Question: I stuck with one formula in my code. Changed it many times in different ways but all the time my teacher say that it is not correct. I gave up and have no idea what else I can do. I think I just don't understand the formula correctly that's why I do it wrong. Could you please help me to find the solution. Thank you!
It is a very simple bisection method where I have to solve the equation. Besides this I have to find the Parameter of convergence (I am not sure if I use the right term for this. The task is in Russian) using the formula a = |Xn+1 - Xn| / |Xn - Xn-1|, where n - Order of convergence (again here I am not sure if this is correct term. I used Google translator).
Please take a look at the end of the code where I calculate this value and give me please an advise what do I do wrong? I use the root as an , and as and accordingly. Teacher's comment was "The convergence parameter is still incorrect. With this approach will always be obtained 1. As I wrote, use the formula from the task".
'''
#include<stdio.h>
#include<math.h>
#include<time.h>
double f(double x); //Function
int res(int i, double a, double b, double x, double e1, double e2); //Print result
double Bisection(double a, double b, double e1, double e2); //Bisection method
int main()
{
double a=-10, b=0, x, h=0.5, a, x1, x2, e1, e2;
int i=0;
printf("
f(x) = 2^x - 2 * cos(x)");
printf("
Start of the interval a = %.0lf", a);
printf("
End of the interval b = %.0lf", b);
printf("
Enter error e1 for function = ");
scanf("%lf", &e1);
printf("Enter error e2 for argument = ");
scanf("%lf", &e2);
printf("
SOLUTION:");
//selection of roots
x1=a;
x2=x1+h;
while (x2<=b)
{
if ((f(x1)*f(x2))<0)
{
i++;
printf("
%d) %d root of the function is in the interval [%.1f, %.1f]
",i, i, x1, x2);
printf("
n a b x f(x) e1 e2
");
Bisection(x1,x2,e1,e2); //Bisection method
}
x1=x2;
x2=x1+h;
}
return 0;
}
//Function
double f(double x)
{
double y;
y=pow(2,x)-2*cos(x);
return y;
}
//Print result
int res(int i, double a, double b, double x, double e1, double e2)
{
printf("%d %10.7f %10.7f %10.7f %10.7f %e %e
", i, a, b, x, f(x), e1, e2);
return 0;
}
//Bisection method
double Bisection(double a, double b, double e1, double e2)
{
double x=(a+b)/2; //Middle of the interval
double a;
int i=0;
if (f(x)==0)
{
printf("Root: %f
", x);
}
else
{
while ((fabs(f(x))>e1) && ((fabs(b-a)/2)>e2)) //The accuracy of the definition of the root
{
if ((f(a)*f(x))<0)
{
b=x;
}
else
{
a=x;
}
x=(a+b)/2;
res(i+1, a, b, x, e1, e2); //Print results
i++;
}
a = fabs(x-b)/fabs(x-a); //Parameter of convergence
printf("
Parameter of convergence: a=%.1f
", a);
printf("Root x=%.7f found after %d iterations
", x, i);
printf("Function f(x)=%.10f found after %d iterations
", f(x), i);
}
return 0;
}
'''

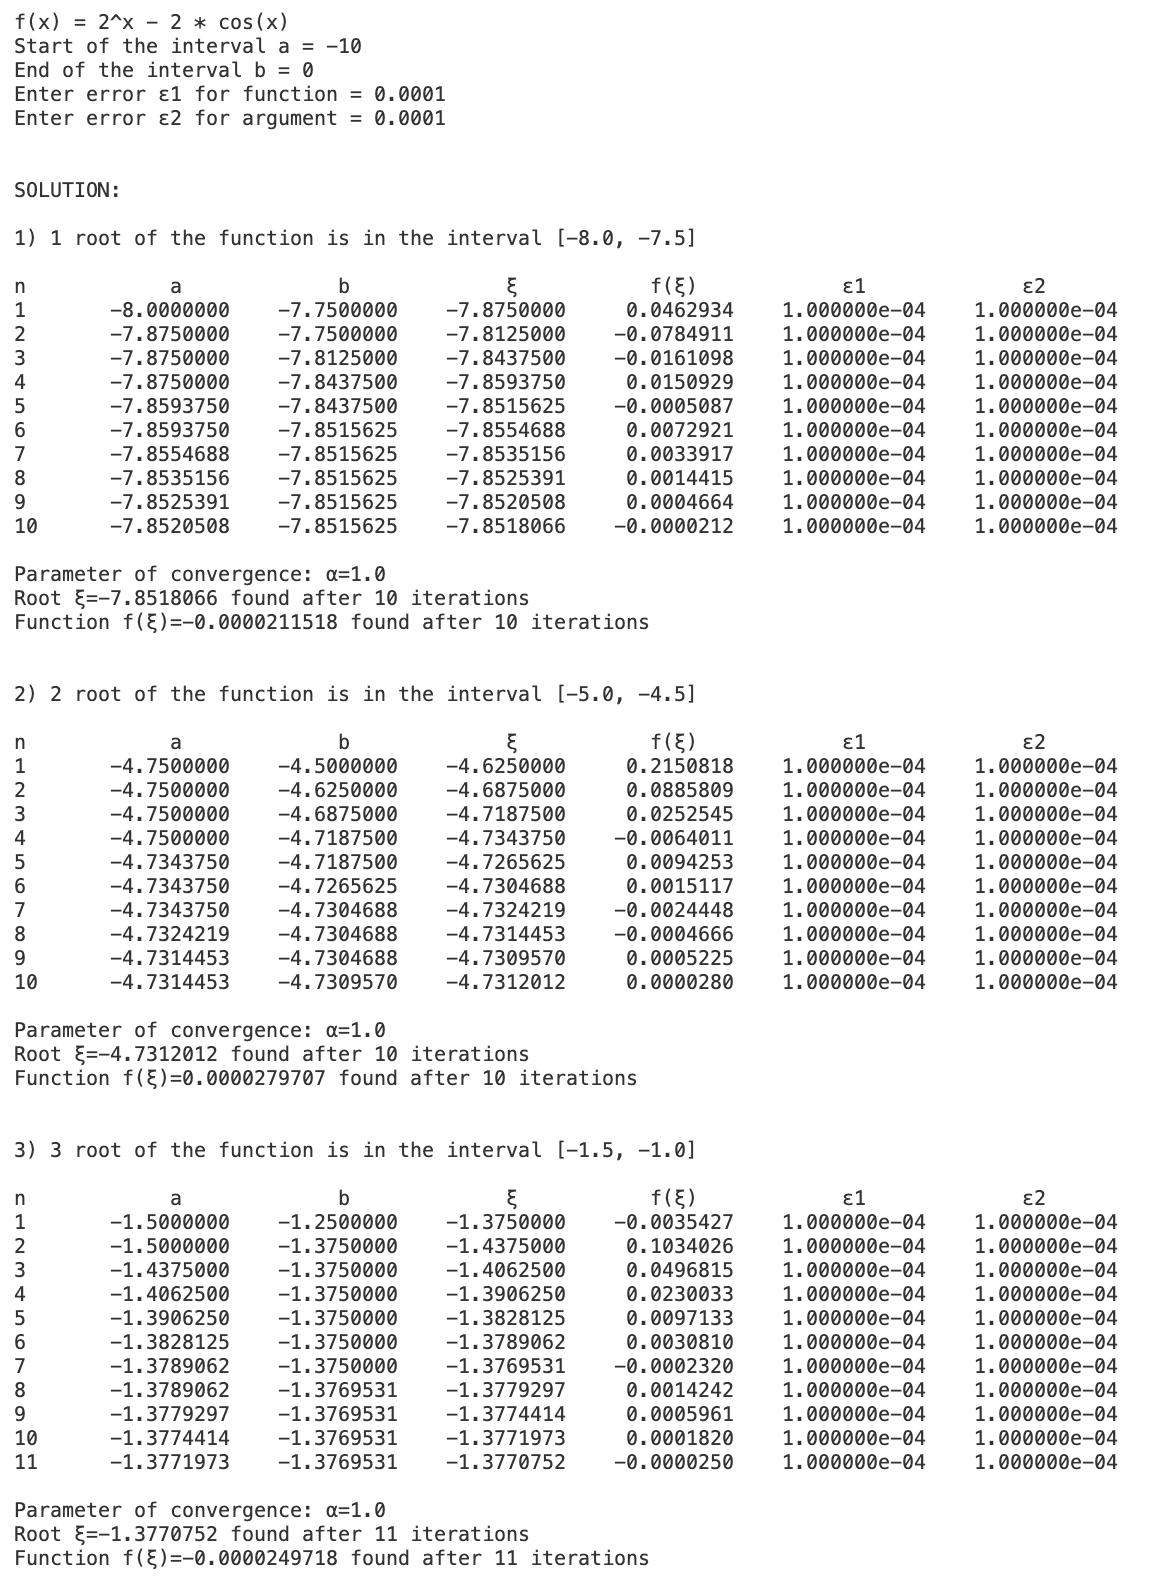
Answer: To my understanding
> the formula a = |Xn+1 - Xn| / |Xn - Xn-1|
Refers to the calculated roots (X) at every iteration (n), so that in the first iteration
'''
|Xn - Xn-1| = fabs(b - a)
|Xn+1 - Xn| = fabs(x - a) = fabs(b - x)
= fabs(b - a) / 2 given that x=(a+b)/2 (ignoring numerical errors)
'''
At every successive iteration of the bisection method the range [a, b] is halved, meaning that a will always be 1/2.
Due to the limited precision and range of floating-point types, the expression x=(a+b)/2 (or x = a + (b - a)/2) will eventually generate a value numerically equivalent to one of the extremes, resulting in a = 0.